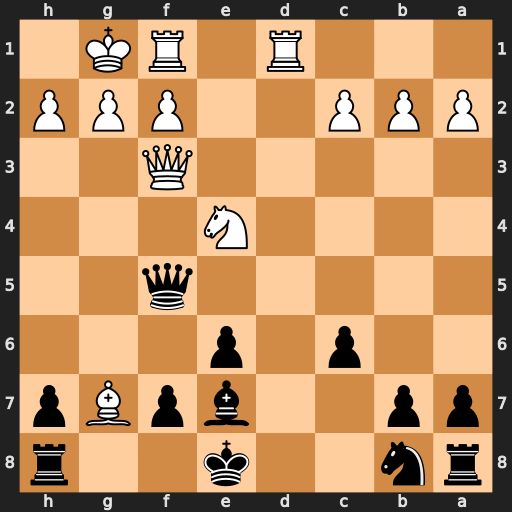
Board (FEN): rn2k2r/pp2bpBp/2p1p3/5q2/4N3/5Q2/PPP2PPP/3R1RK1
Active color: b
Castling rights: kq
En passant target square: -
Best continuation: Qxf3 gxf3 Rg8